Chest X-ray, PA view. Patient: 51 years old, sex F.
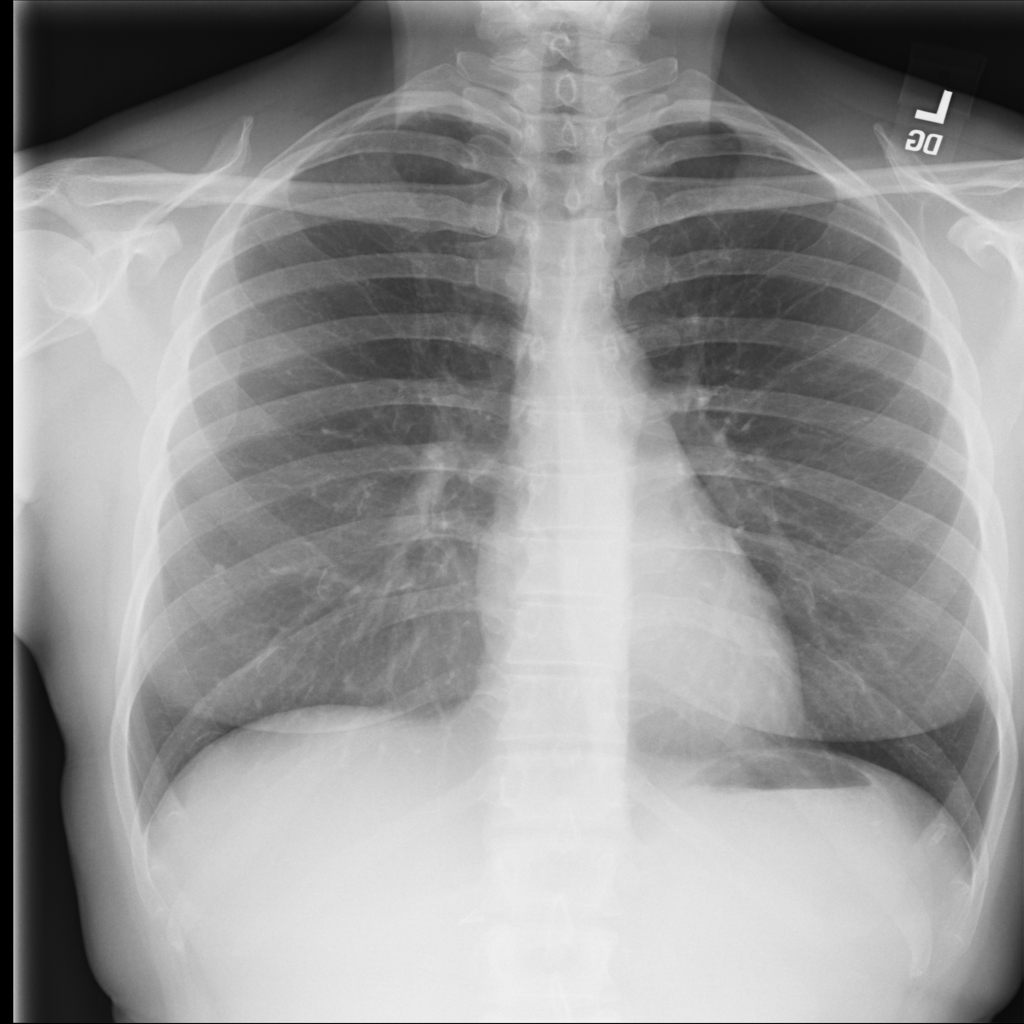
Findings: Nodule